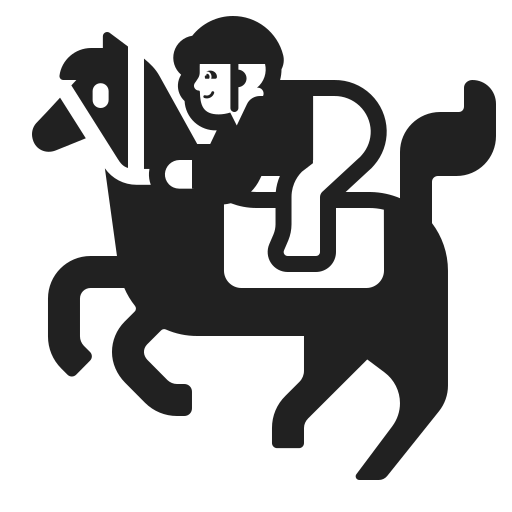
horse racing high contrast default